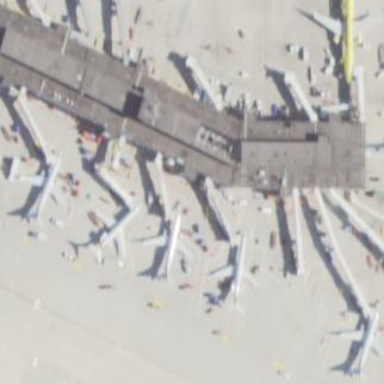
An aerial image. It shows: Terminal building at airport.